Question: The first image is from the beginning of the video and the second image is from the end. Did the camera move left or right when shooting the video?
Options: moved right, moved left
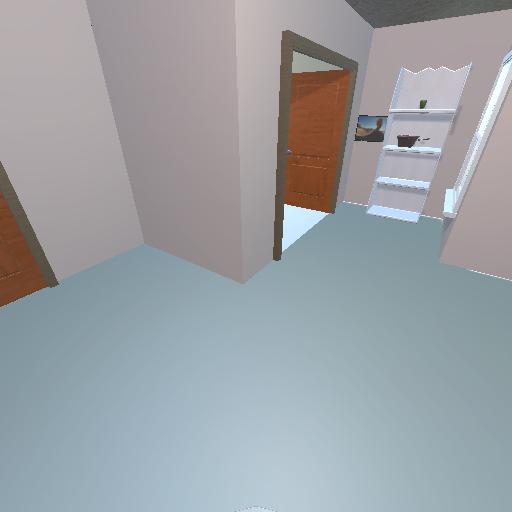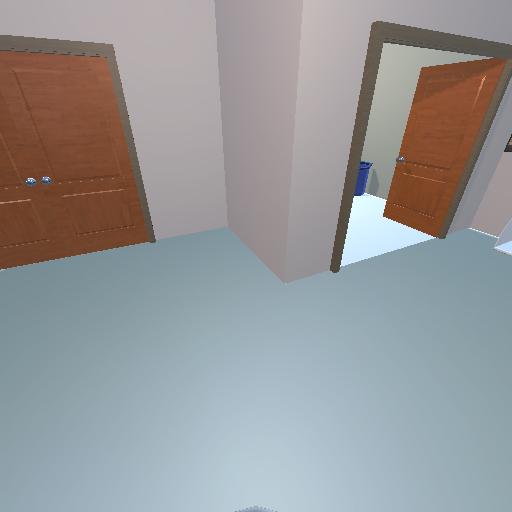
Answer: moved right